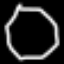
Label: octagon